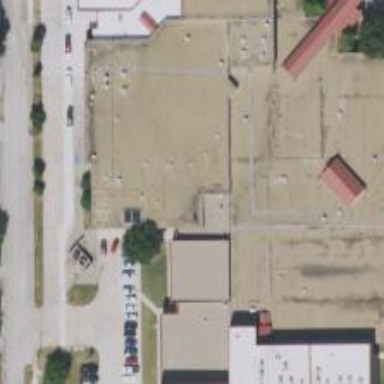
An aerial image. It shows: School building.